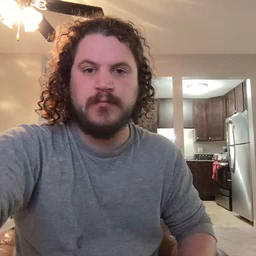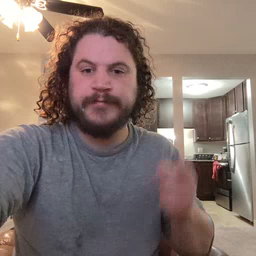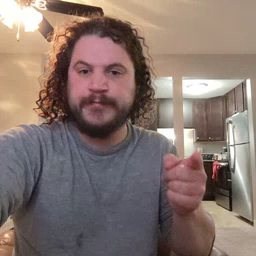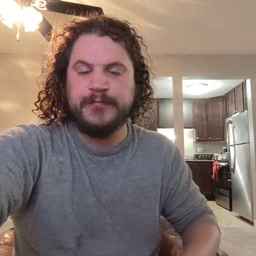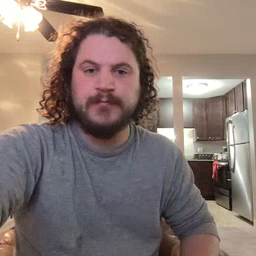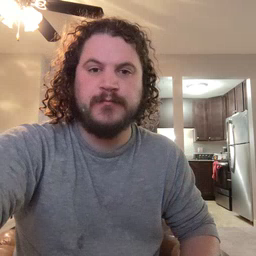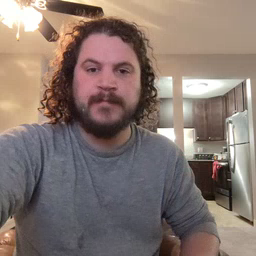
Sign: hesheit